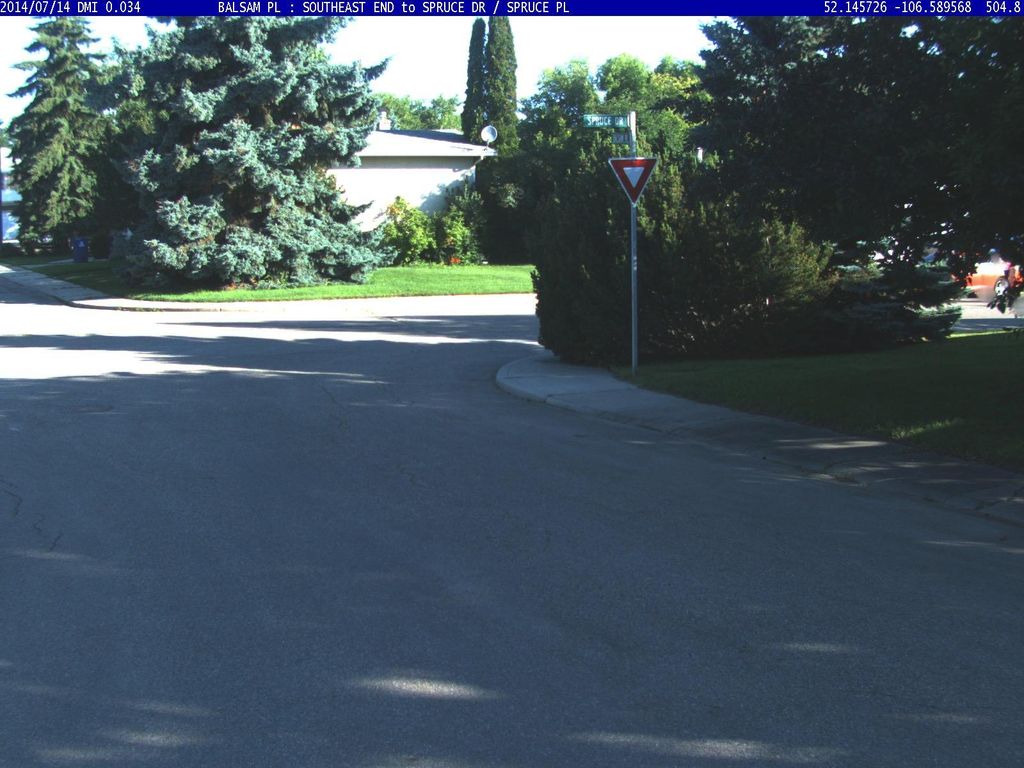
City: saskatoon